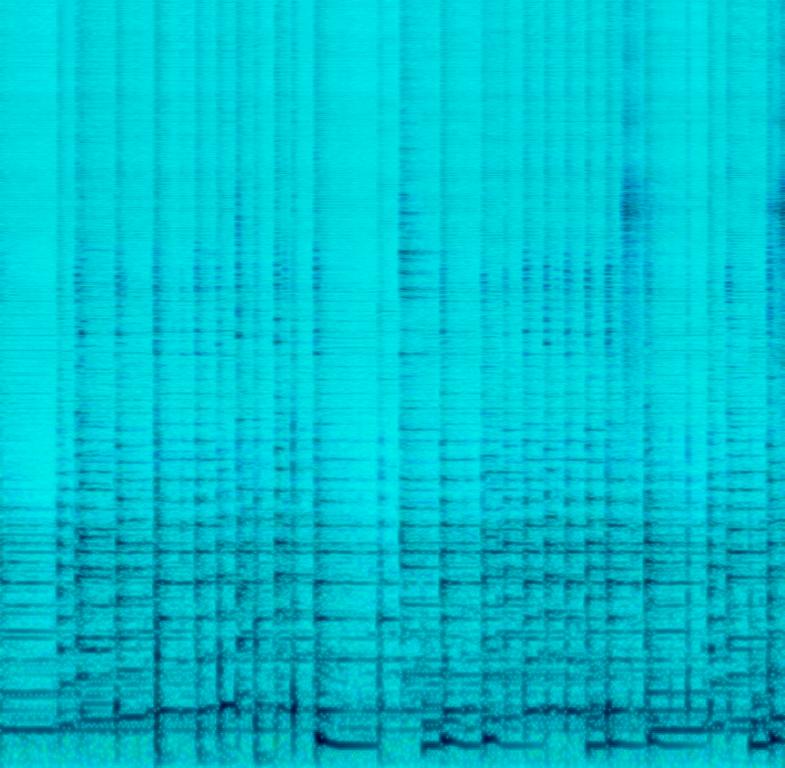
This music is instrumental. The tempo is medium with a lilting middle eastern kind of melody on a string instrument that sounds like a santoor along with a classical tabla accompaniment. The music is traditional, classical, captivating, romantic and nostalgic. This music is an Eastern Classical instrumental.